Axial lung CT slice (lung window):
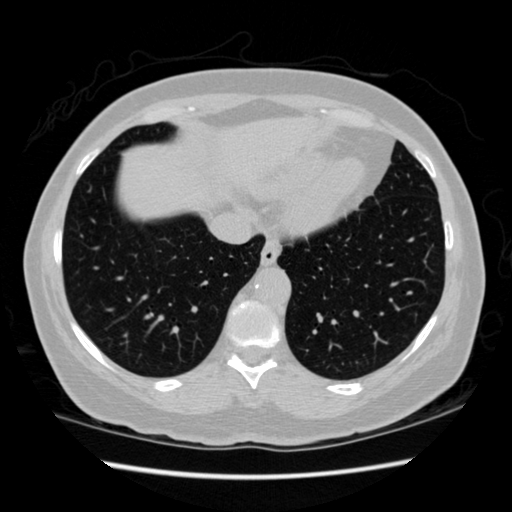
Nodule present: no